Aerial crown-view tile of a tropical tree (Barro Colorado Island, Panama), acquired 20241014:
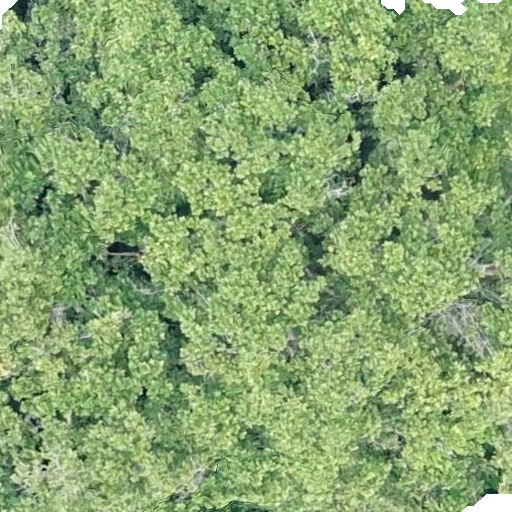
Species: Anacardium excelsum
GBIF accepted scientific name: Anacardium excelsum
Crown area: 581.272 m²